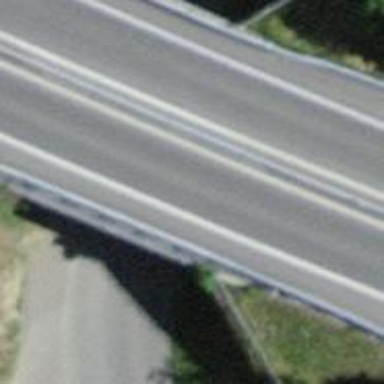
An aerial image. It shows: Trunk highway bridge with asphalt surface.